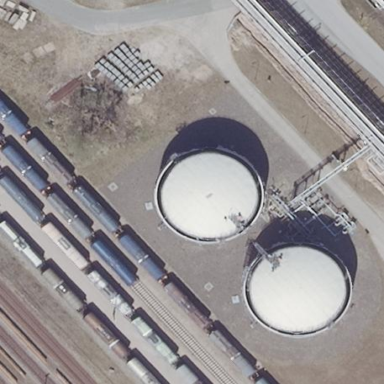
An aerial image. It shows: Storage tank created as man-made structure.